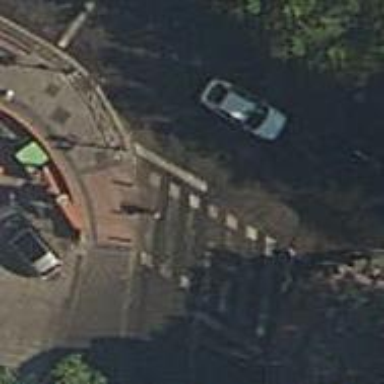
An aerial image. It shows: Zebra crossing on the road.